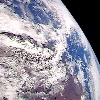
Label: cloud